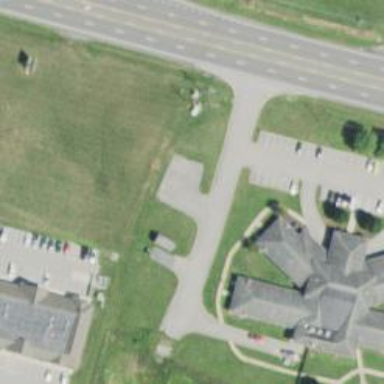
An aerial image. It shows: Nursing home.